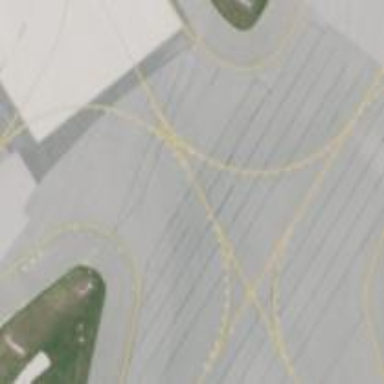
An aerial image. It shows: View of taxiway at the airport.